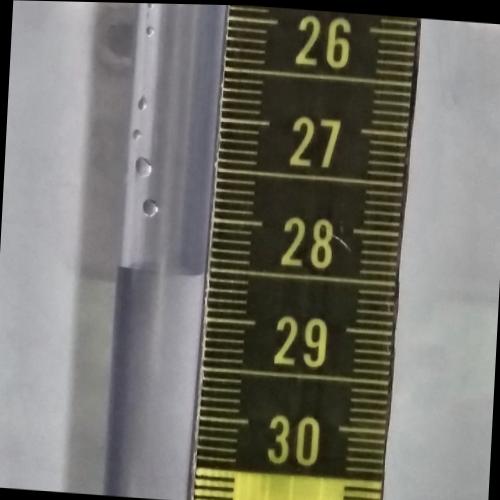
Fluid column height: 28.6 cm